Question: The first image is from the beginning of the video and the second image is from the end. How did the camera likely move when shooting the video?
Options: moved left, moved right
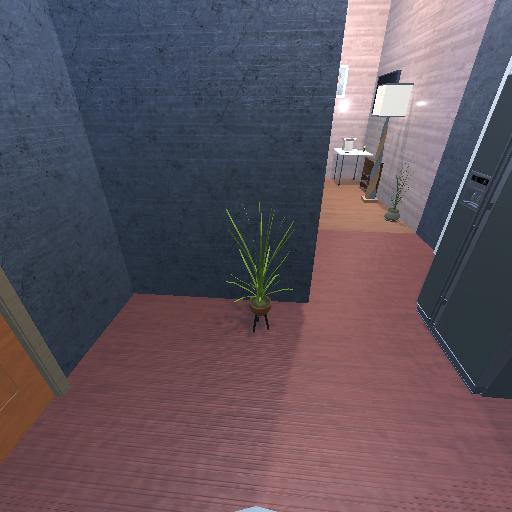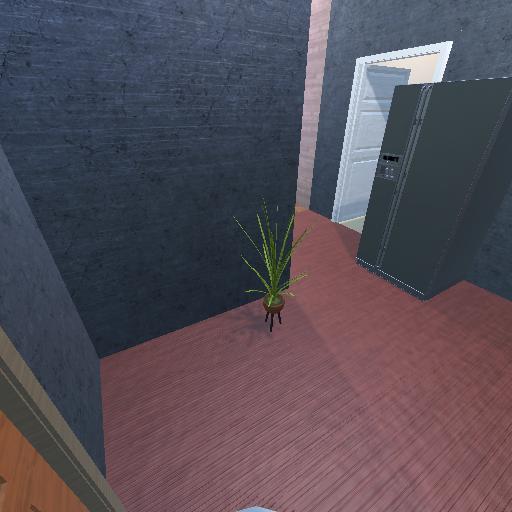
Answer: moved left